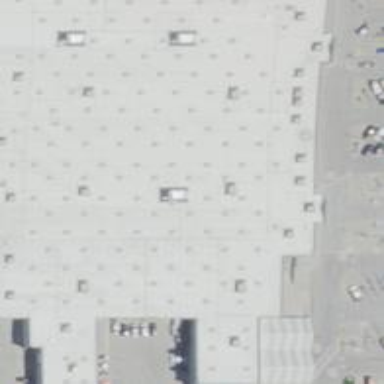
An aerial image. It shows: Retail building housing supermarket.